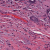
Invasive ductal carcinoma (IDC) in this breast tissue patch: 1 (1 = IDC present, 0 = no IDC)